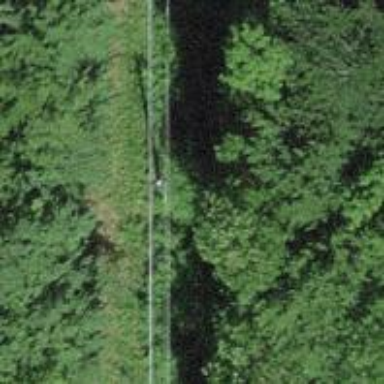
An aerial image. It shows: Power pole.